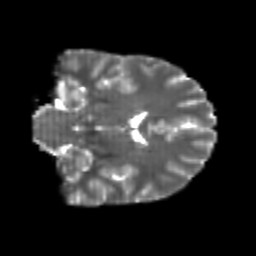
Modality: T2w
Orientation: coronal
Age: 20
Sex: male
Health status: healthy
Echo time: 0.074 s